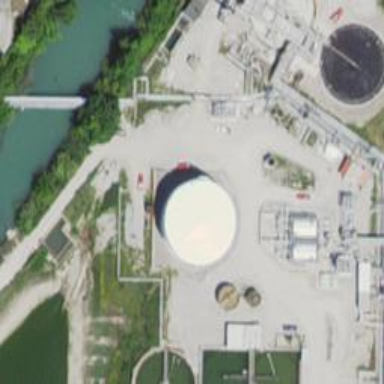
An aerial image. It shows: Storage tank that is man-made.